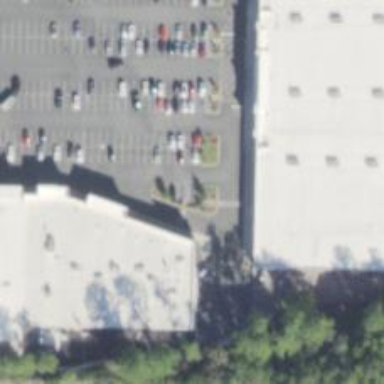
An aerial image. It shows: Parking space.